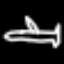
Label: airplane